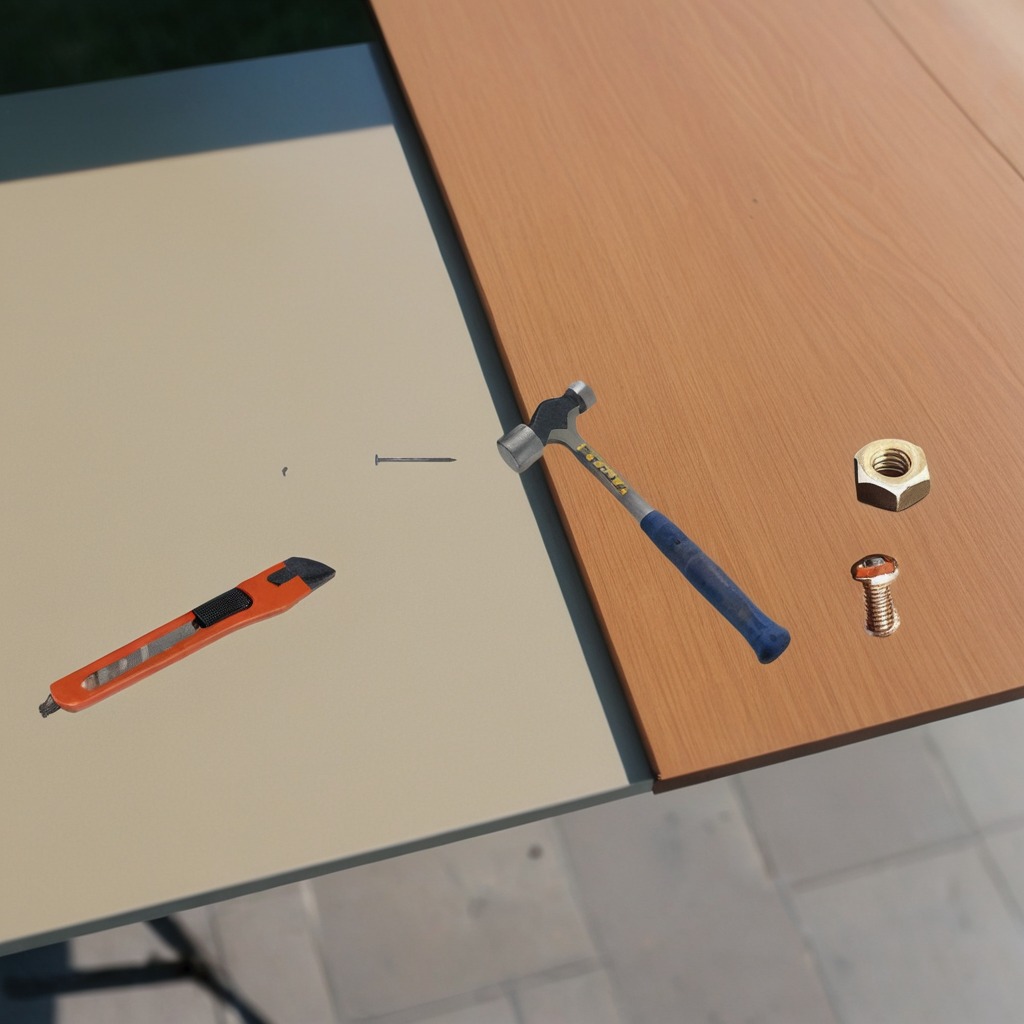
A hammer is lying on the textured surface.